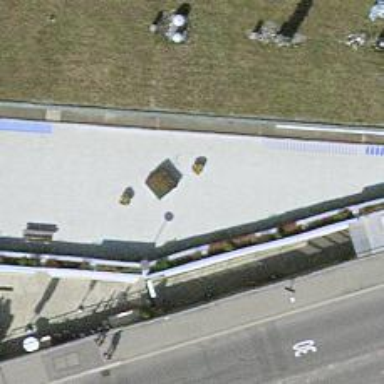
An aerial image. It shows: Flat roof retail building.